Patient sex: F
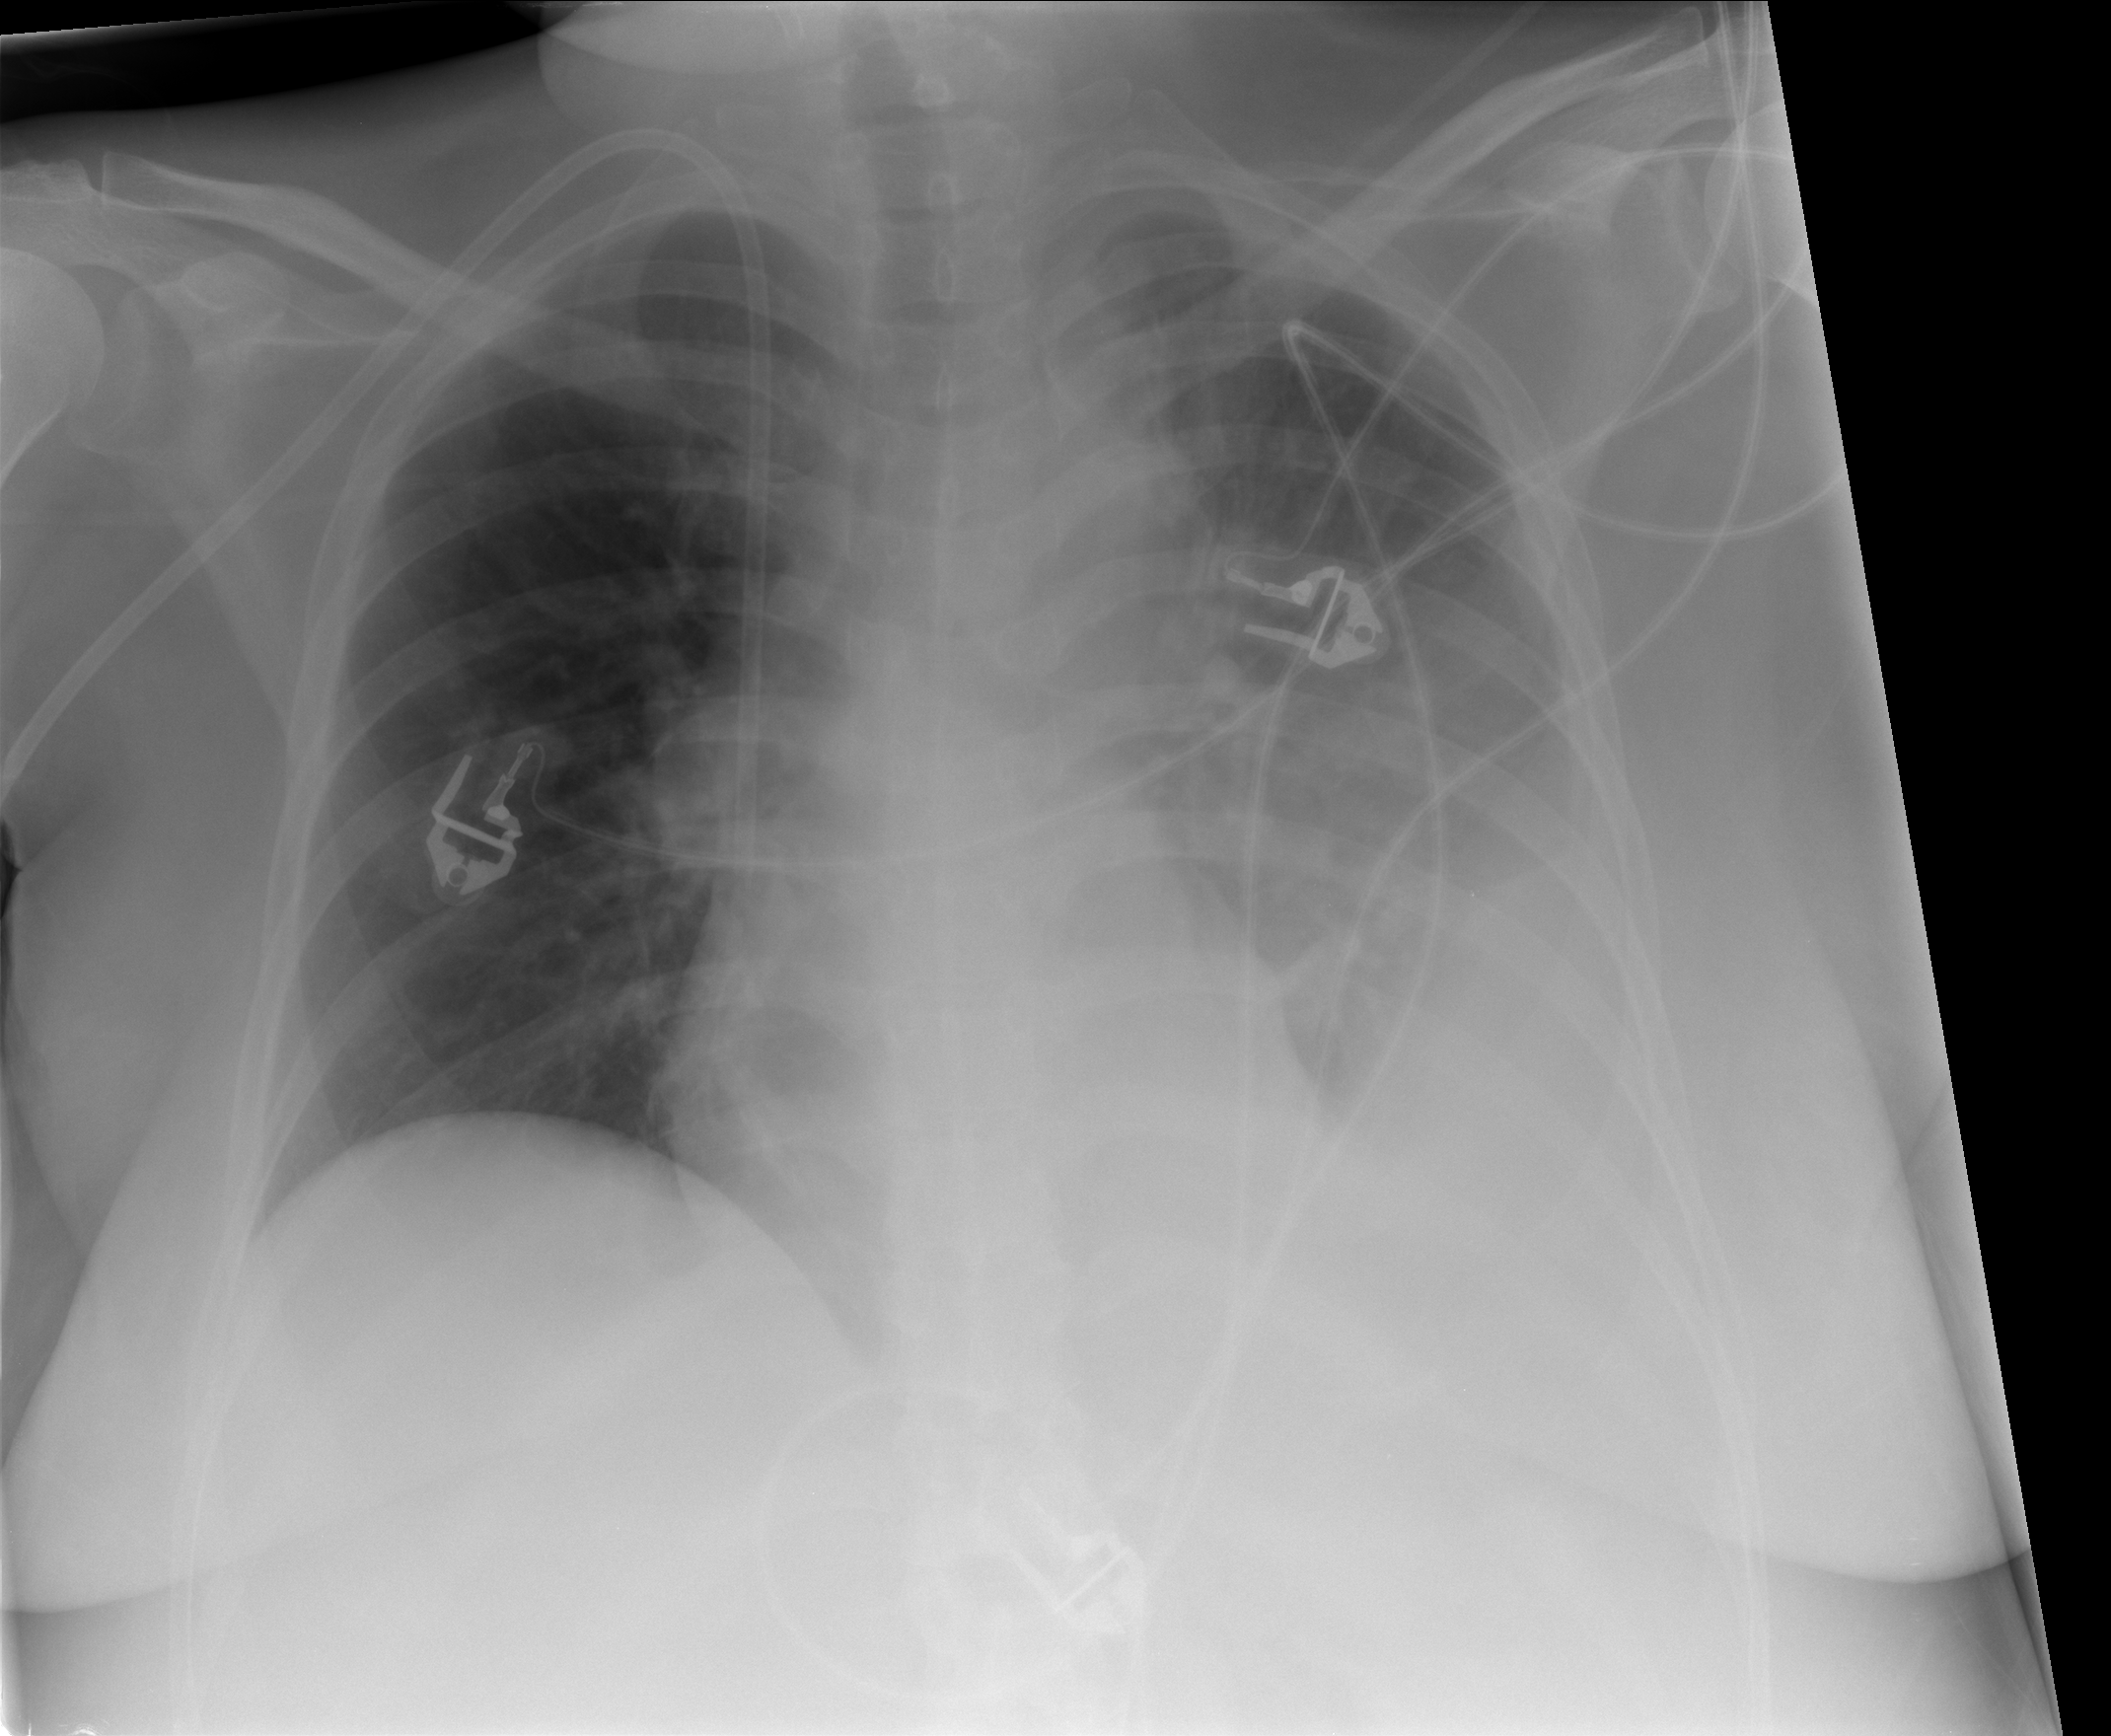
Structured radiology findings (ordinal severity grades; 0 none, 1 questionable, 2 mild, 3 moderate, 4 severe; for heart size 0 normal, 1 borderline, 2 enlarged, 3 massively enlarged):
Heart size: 0
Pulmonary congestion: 0
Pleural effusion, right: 0
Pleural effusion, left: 3
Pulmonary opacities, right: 0
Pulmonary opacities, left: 0
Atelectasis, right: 0
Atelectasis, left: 3